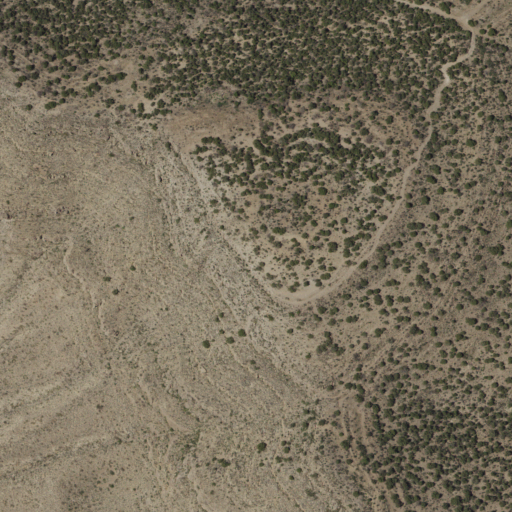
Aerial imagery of mountain in New Mexico named Brushy Mountain containing shrub and evergreen forest